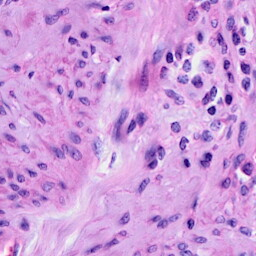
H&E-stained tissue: Cervix